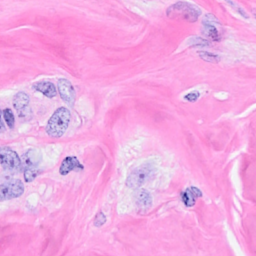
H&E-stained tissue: Breast